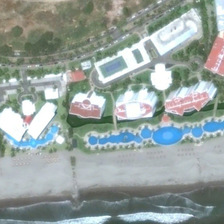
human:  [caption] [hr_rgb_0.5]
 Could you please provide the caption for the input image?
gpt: many green trees and several buildings with swimming pools are near a beach in a resort .

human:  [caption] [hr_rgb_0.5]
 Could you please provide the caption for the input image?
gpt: many green trees and several buildings with swimming pools are near a beach in a resort .

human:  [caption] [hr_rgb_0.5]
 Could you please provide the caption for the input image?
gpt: many green trees and several buildings with swimming pools are near a beach in a resort .

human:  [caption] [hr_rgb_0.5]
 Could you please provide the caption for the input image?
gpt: many green trees and several buildings with swimming pools are near a beach in a resort .

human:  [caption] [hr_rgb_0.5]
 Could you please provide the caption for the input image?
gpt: many green trees and several buildings with swimming pools are near a beach in a resort .